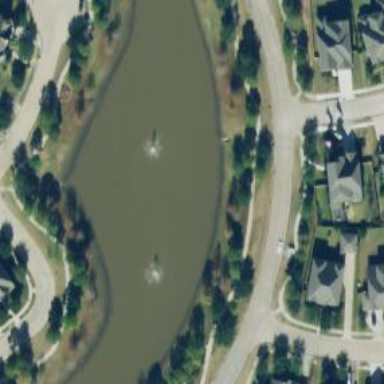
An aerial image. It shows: Retention basin containing natural water.